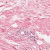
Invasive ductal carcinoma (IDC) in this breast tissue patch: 0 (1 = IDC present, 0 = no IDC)